Question: I have used Appcompat for Actionbar to get actionbar in Android 2.1 devices. I included appcompat library. but it shows Theme.AppCompat.Light not found. please provide suggestions.!
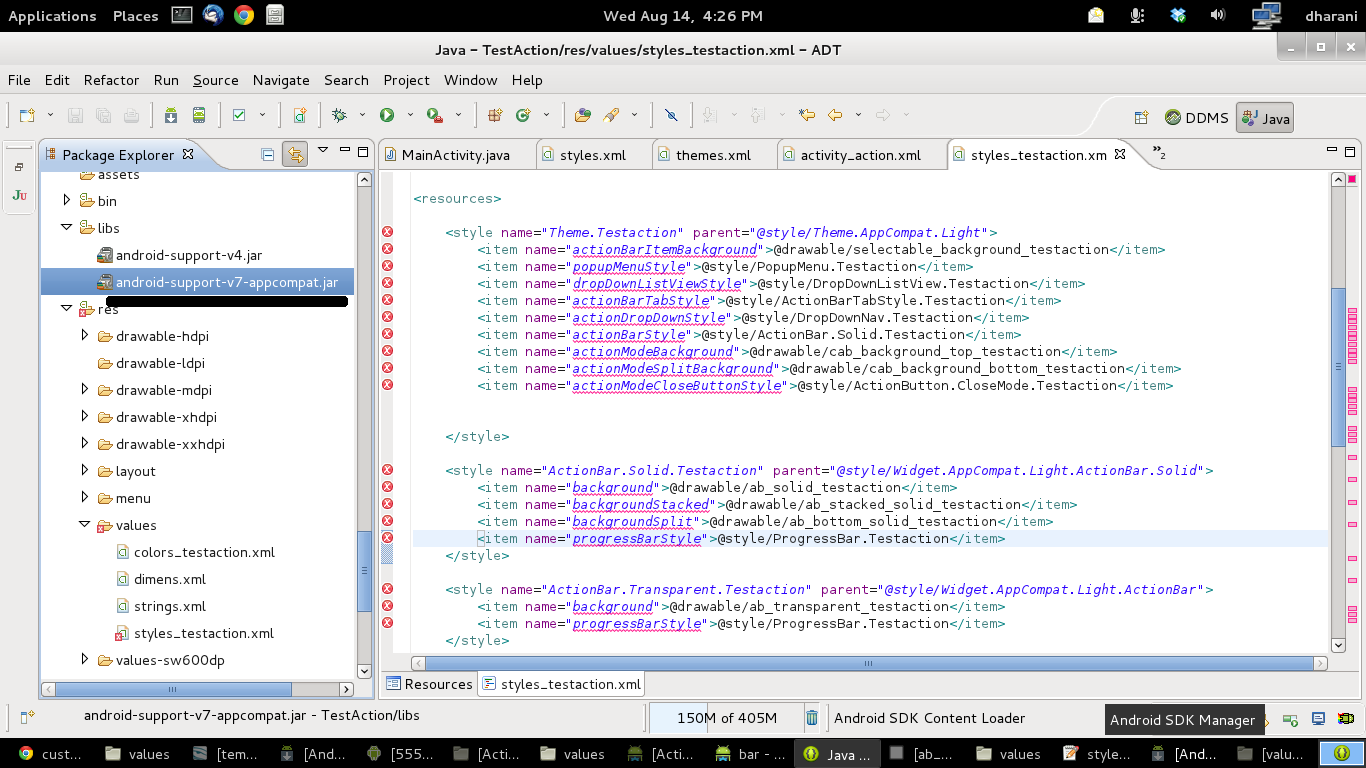
Answer: Try using below Step:
1) File->Import ('android-sdk-xxx\extrasndroid\support7'). Choose 'appcompat'
2) 'Project-> properties->Android'. In the section library 'Add' and choose 'appCompat'